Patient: sex F, age 74
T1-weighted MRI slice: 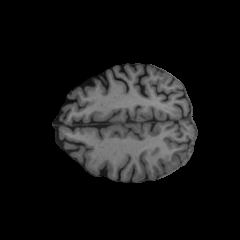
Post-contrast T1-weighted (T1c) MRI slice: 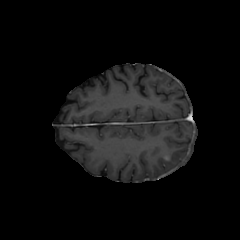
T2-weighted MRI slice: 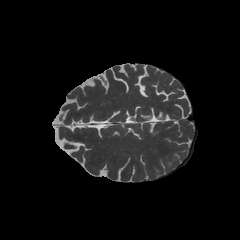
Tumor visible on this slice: yes
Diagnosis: Glioblastoma, IDH-wildtype
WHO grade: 4